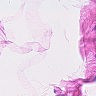
Metastatic tissue present: no